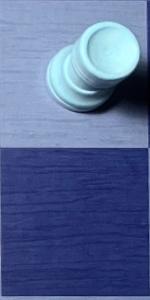
Label: Empty